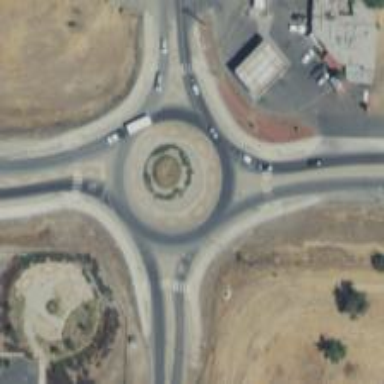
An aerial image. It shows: Secondary road leading to roundabout.